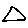
Label: triangle